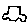
Label: car